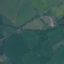
Land use / land cover: Pasture